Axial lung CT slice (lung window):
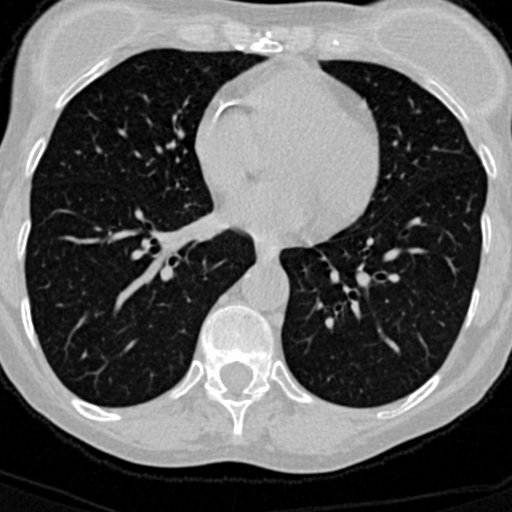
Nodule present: no